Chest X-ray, PA view. Patient: 55 years old, sex F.
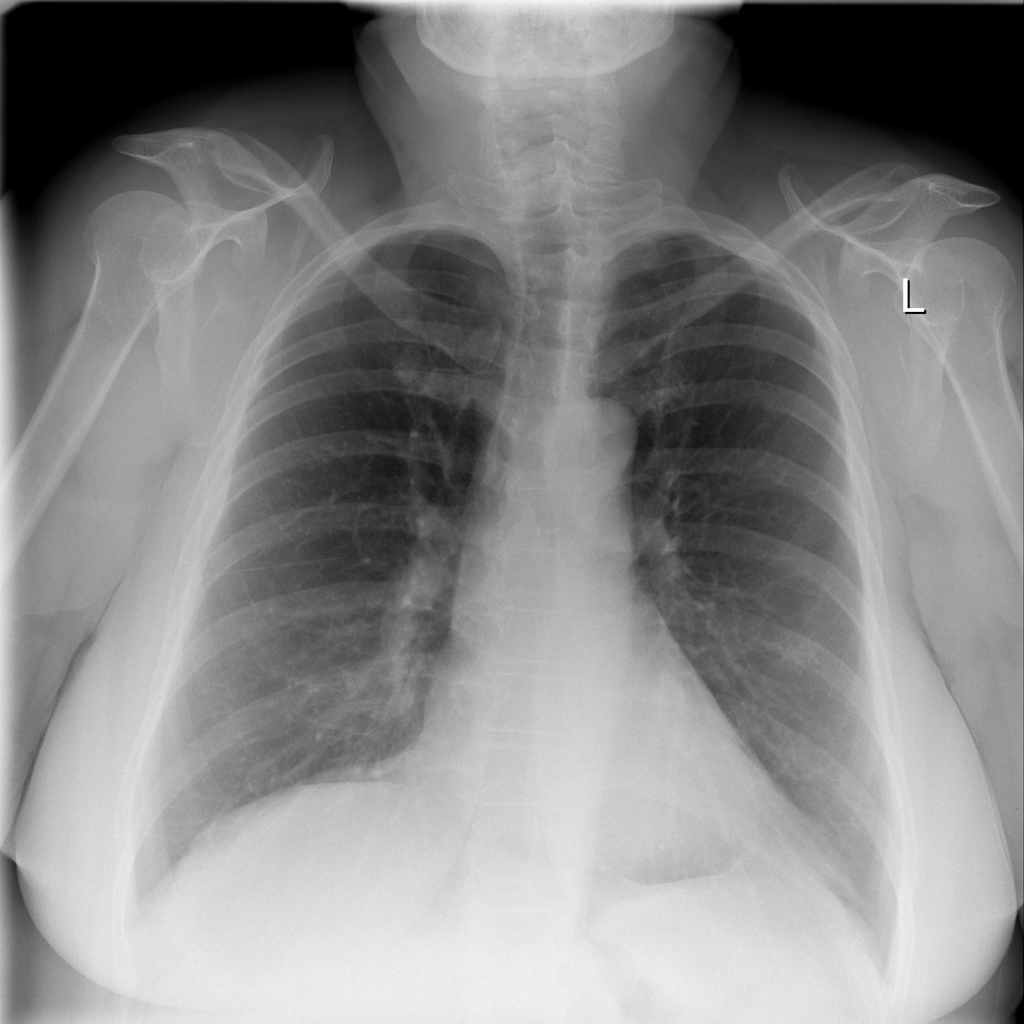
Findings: No Finding